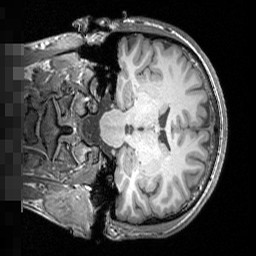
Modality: T1w
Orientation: coronal
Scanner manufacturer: siemens
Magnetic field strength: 3 T
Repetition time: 1.5 s
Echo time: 0.00291 s